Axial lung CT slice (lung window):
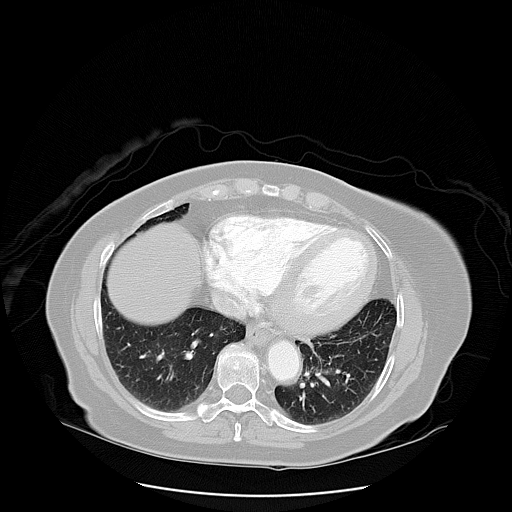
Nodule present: no